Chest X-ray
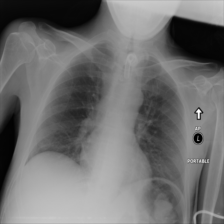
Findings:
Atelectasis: negative
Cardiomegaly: negative
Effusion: negative
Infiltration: negative
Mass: negative
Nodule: negative
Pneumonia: negative
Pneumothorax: negative
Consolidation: negative
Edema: negative
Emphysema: negative
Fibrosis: negative
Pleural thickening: negative
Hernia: negative